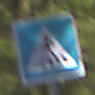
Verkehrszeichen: FussgaengerueberwegRechts
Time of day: MorningAfternoon
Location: Outdoor (Nature)
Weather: Clear
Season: Winter
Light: Natural